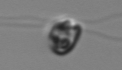
Label: flagellate_morphotype1